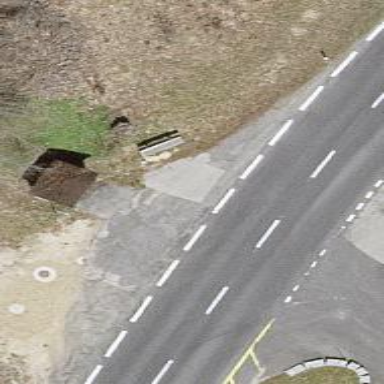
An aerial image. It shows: Bench for seating.